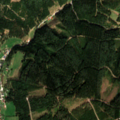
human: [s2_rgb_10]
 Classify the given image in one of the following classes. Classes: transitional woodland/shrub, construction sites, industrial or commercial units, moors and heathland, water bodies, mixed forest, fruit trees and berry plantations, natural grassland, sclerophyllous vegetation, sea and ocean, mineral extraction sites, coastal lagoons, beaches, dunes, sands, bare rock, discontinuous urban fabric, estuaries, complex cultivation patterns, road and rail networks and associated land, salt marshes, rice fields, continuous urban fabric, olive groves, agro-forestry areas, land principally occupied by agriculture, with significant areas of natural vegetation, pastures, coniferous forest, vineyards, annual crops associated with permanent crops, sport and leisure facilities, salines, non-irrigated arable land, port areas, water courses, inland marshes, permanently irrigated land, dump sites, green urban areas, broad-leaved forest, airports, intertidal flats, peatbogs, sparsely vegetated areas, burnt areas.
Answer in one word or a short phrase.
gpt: discontinuous urban fabric, pastures, coniferous forest